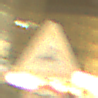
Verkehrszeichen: WildwechselLinks
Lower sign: Geschwindigkeit50
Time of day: Night
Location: Outdoor (Urban)
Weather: Overcast
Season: NotSpecified
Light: Artificial